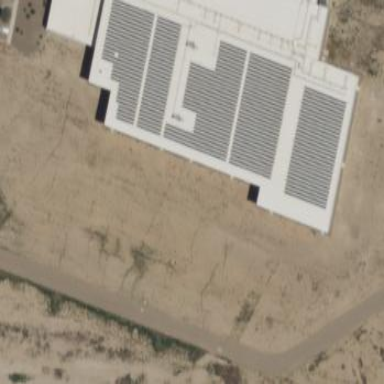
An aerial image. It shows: Solar photovoltaic panel generator.